Interaction volume radius: 5 \u00c5
Interaction volume height: 10 \u00c5
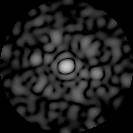
Disorder parameter: 0.8563